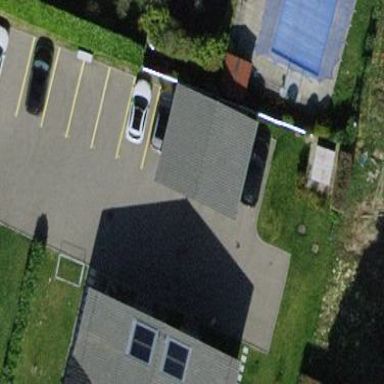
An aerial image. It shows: Carport structure.